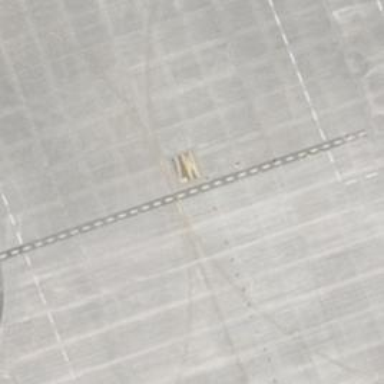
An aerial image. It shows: Taxiway at the airport with concrete surface.